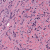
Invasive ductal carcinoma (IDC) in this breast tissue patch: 1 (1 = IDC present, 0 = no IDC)